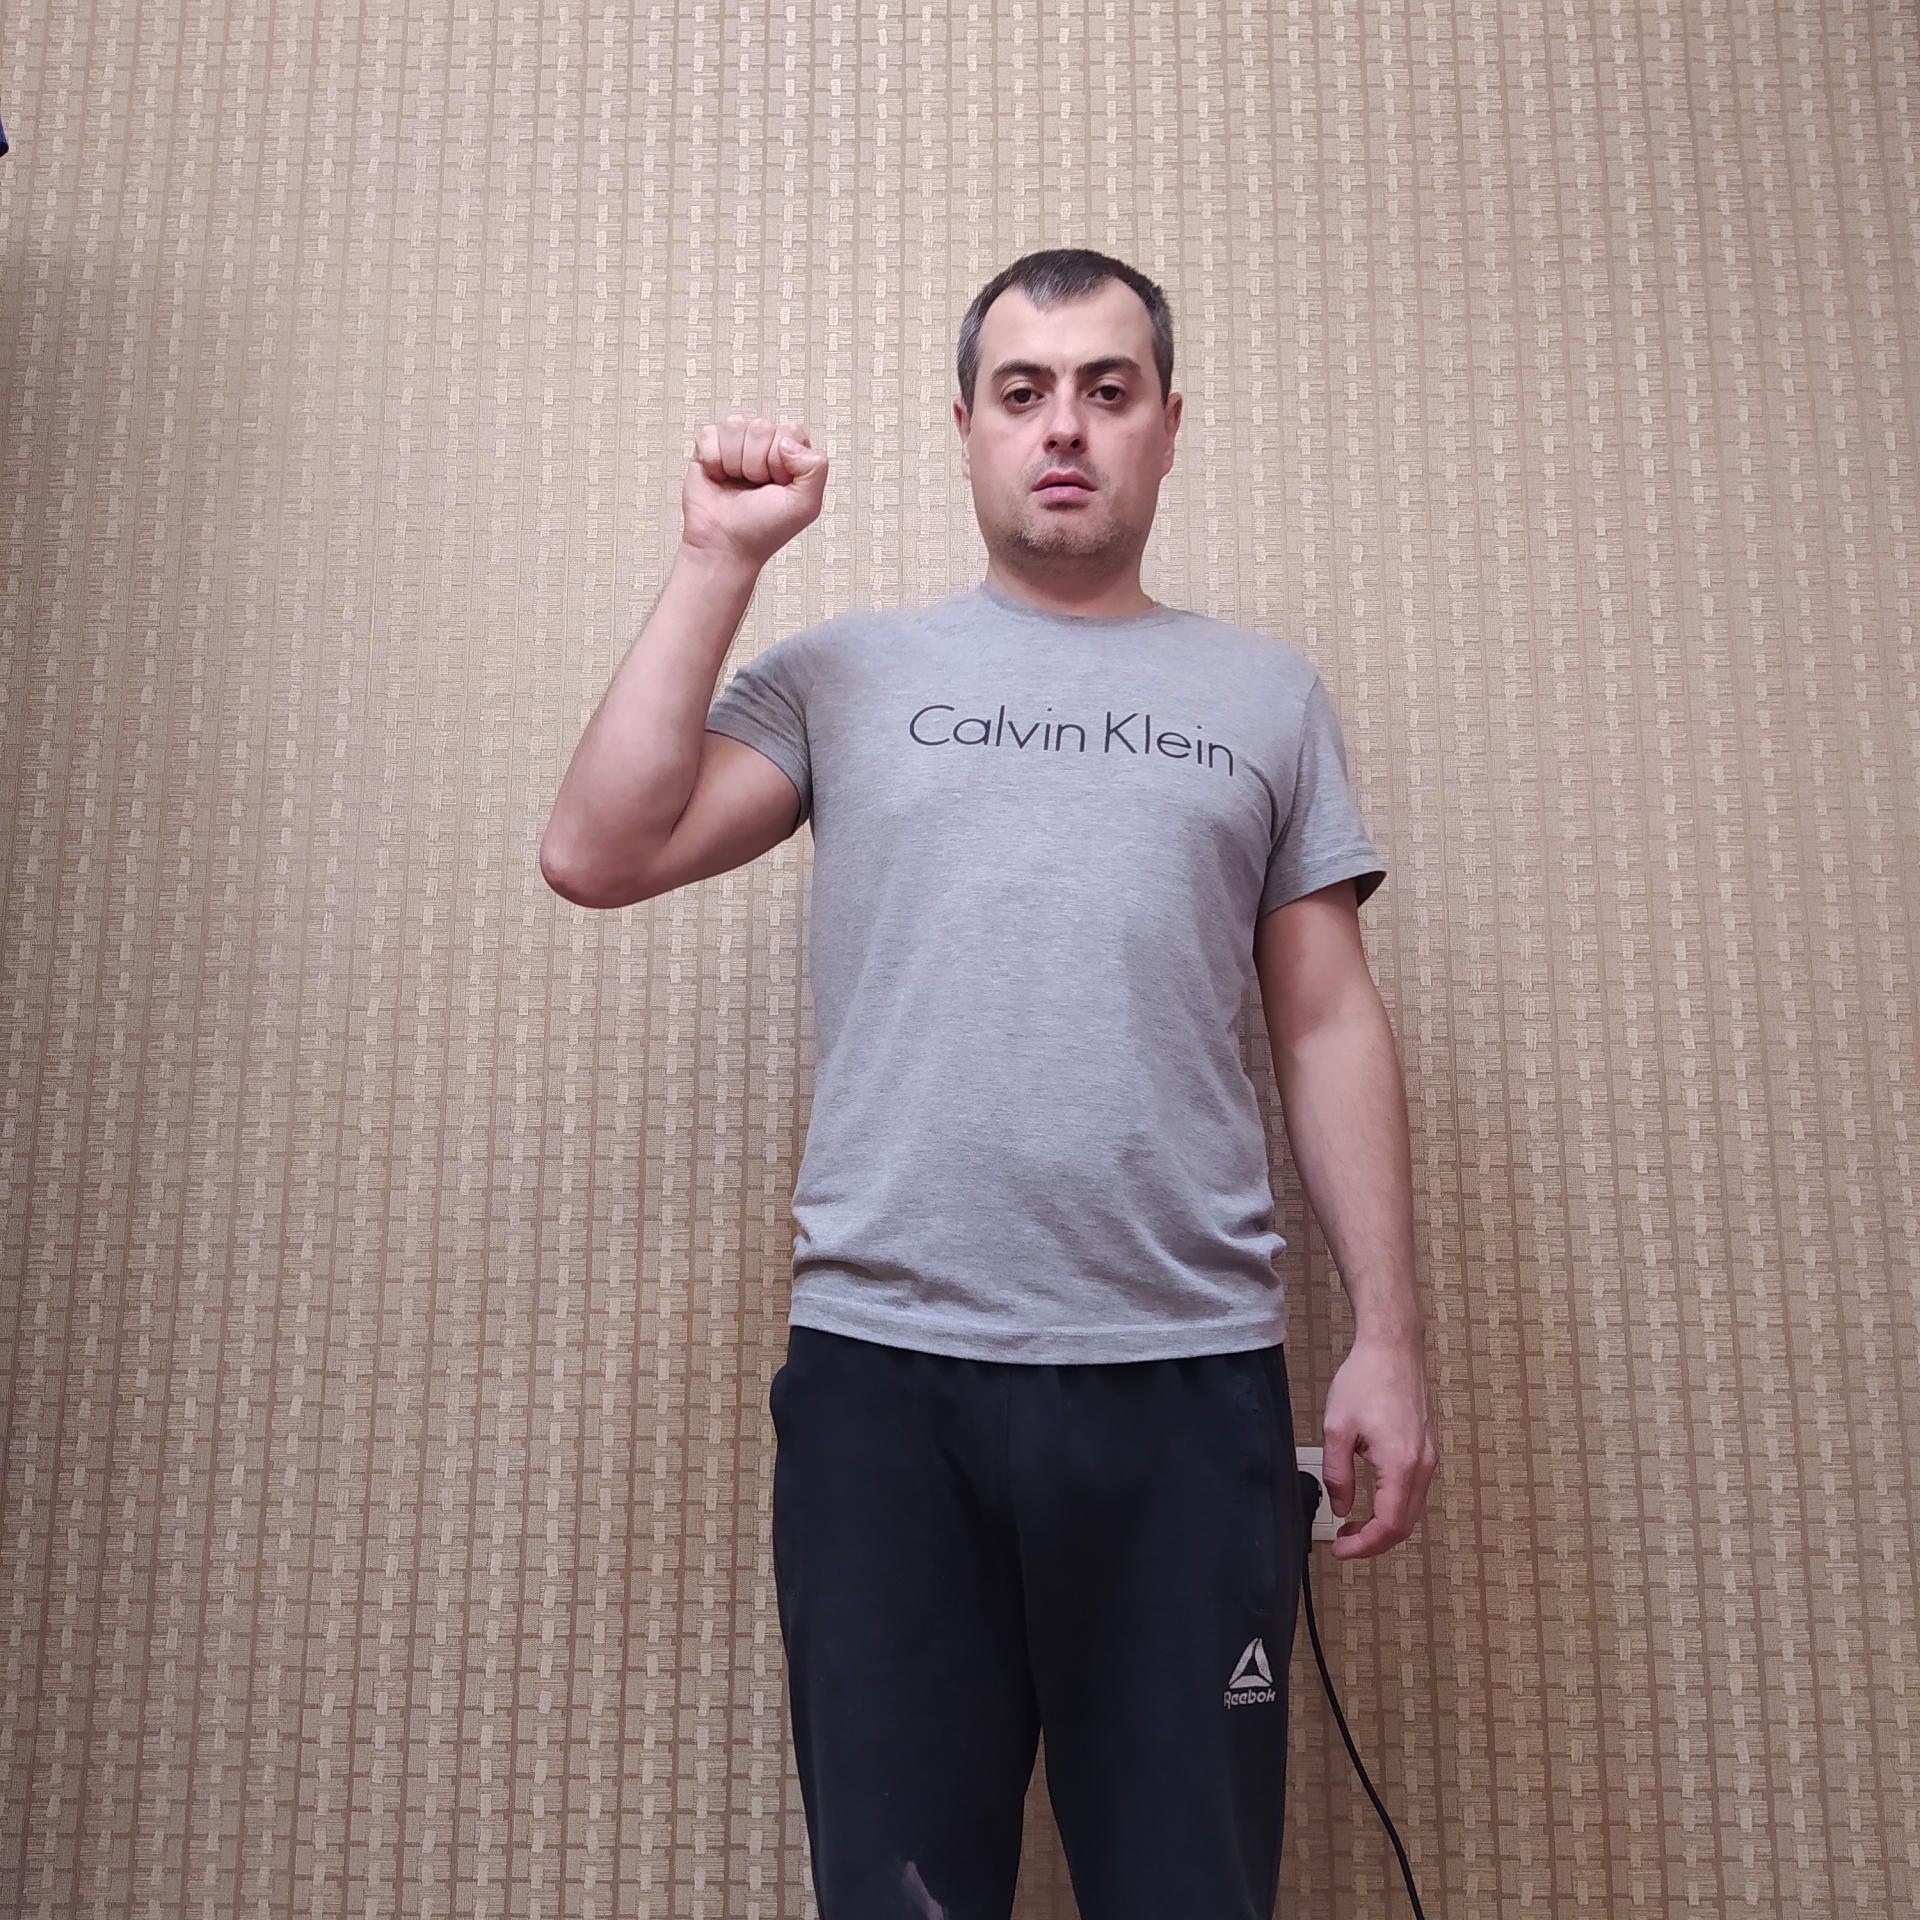
Label: clear